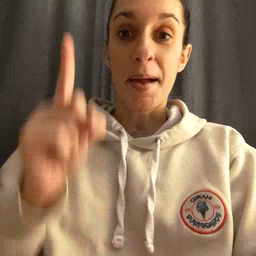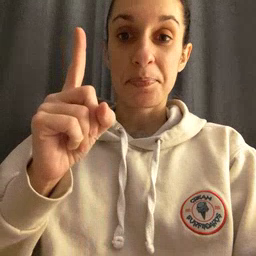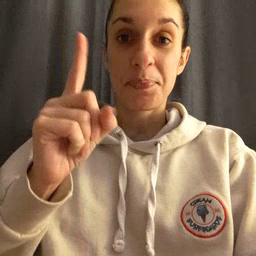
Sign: up